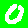
Digit: 0